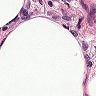
Metastatic tissue present: no